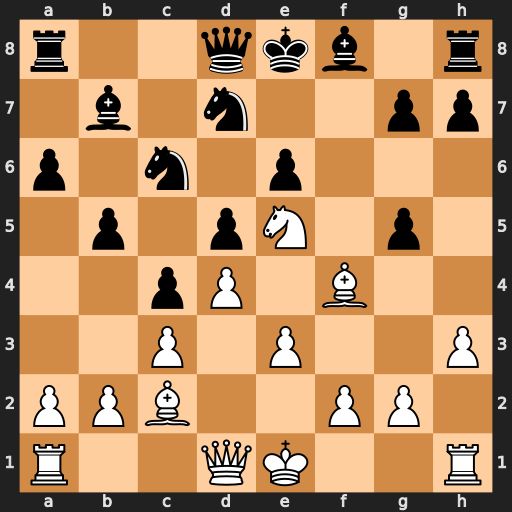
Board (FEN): r2qkb1r/1b1n2pp/p1n1p3/1p1pN1p1/2pP1B2/2P1P2P/PPB2PP1/R2QK2R
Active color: w
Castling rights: KQkq
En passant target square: -
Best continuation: Qh5+ g6 Bxg6+